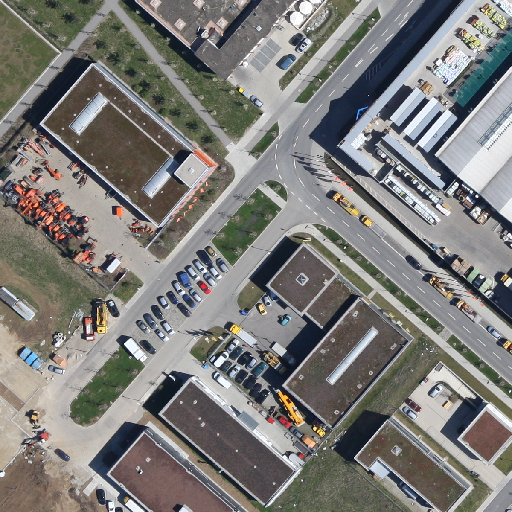
Referring expression: heavy-duty vehicle